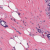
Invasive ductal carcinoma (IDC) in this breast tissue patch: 1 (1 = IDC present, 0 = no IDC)